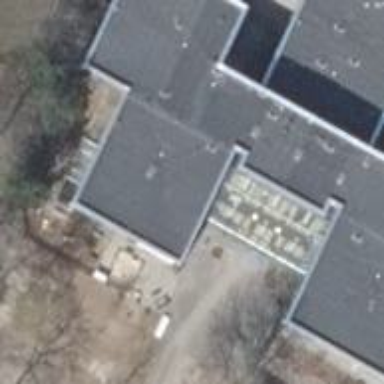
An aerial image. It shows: Kindergarten.